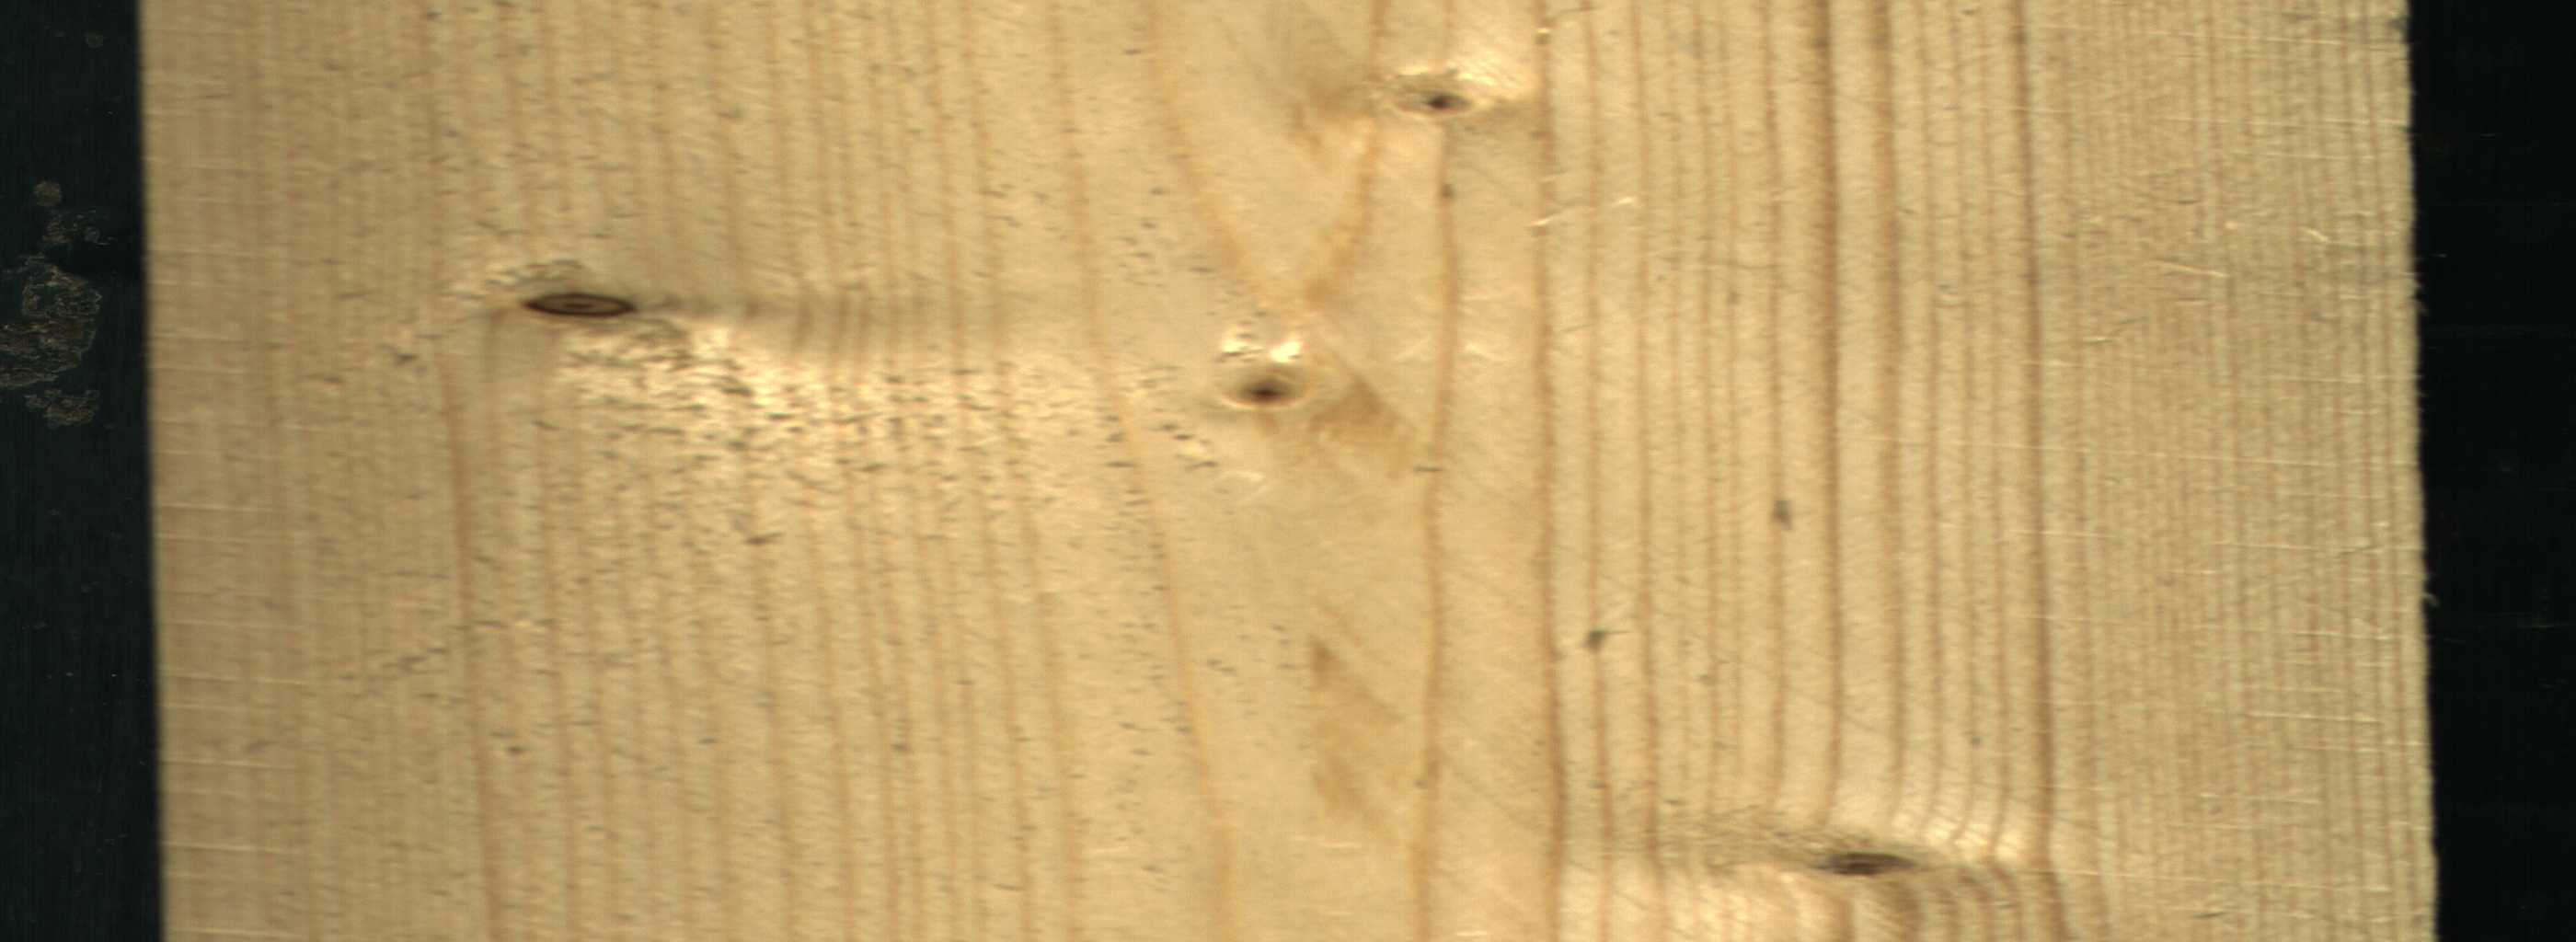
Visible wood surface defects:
Dead_Knot
Live_Knot
Live_Knot
Live_Knot